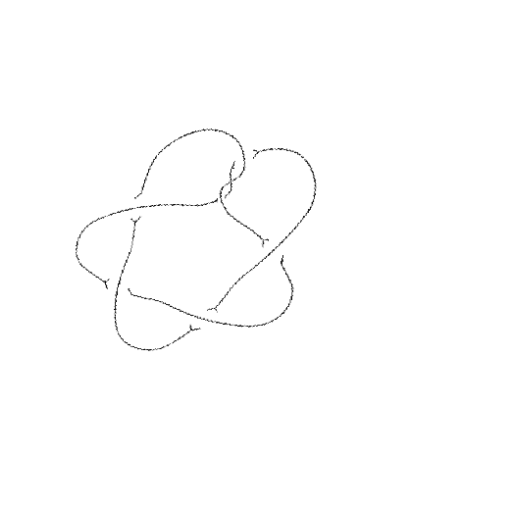
Crossing number: 7